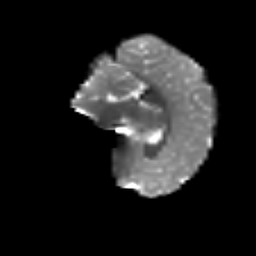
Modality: T2w
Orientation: sagittal
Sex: female
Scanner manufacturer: siemens
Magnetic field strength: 3 T
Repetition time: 5 s
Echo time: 0.071 s